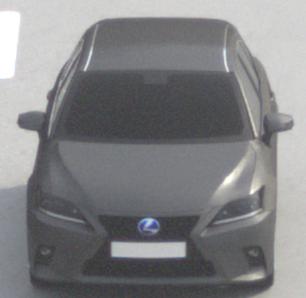
Make: Lexus
Model: CT 200h
Detailed model: CT (A10)
Model produced from: 2014/03
Model produced until: 2017/10
Doors: 5
Color: gray
Road condition: dry road
Daytime: morning or afternoon
Contrast: medium contrast